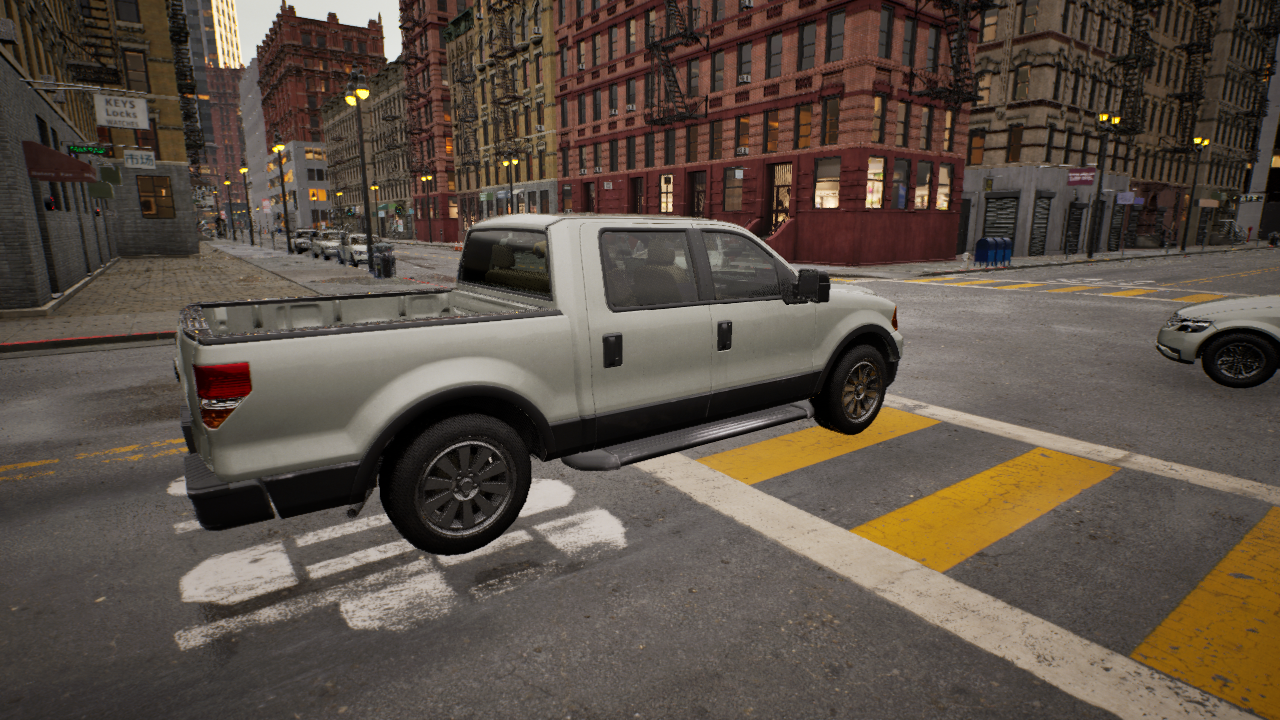
Venue: residential
Lighting: golden hour
Vehicle rig: pickup